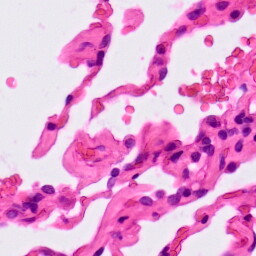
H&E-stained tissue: Lung